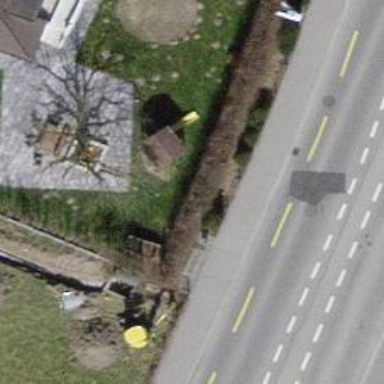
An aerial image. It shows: Bench.